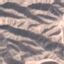
Label: HerbaceousVegetation